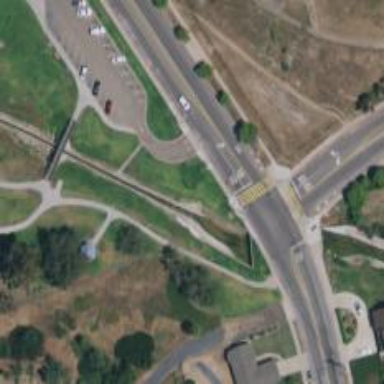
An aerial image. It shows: Marked road crossing.